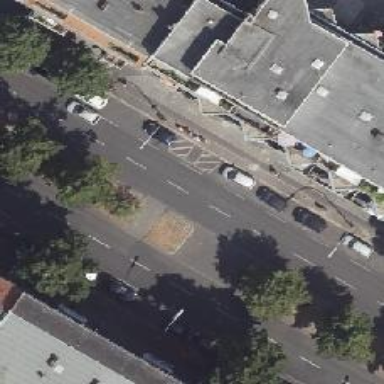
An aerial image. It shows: Unmarked road crossing.